Field crop: maize
Growth stage: 2
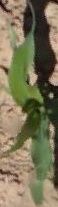
Species: maize